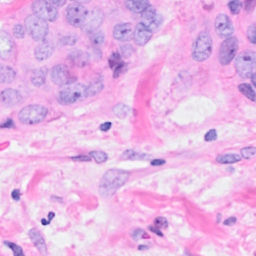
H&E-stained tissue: Breast